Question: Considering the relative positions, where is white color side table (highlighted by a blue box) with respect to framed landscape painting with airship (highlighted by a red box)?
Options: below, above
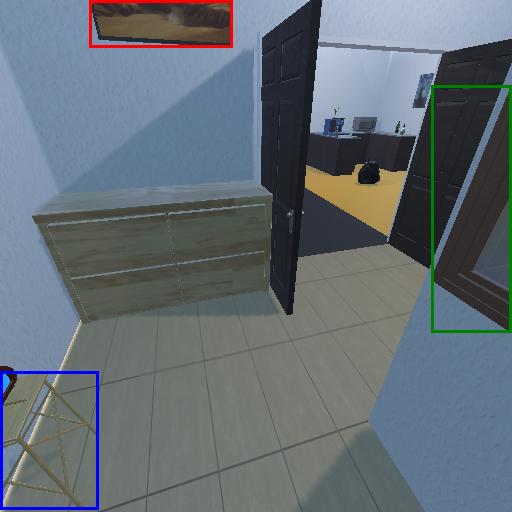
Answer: below